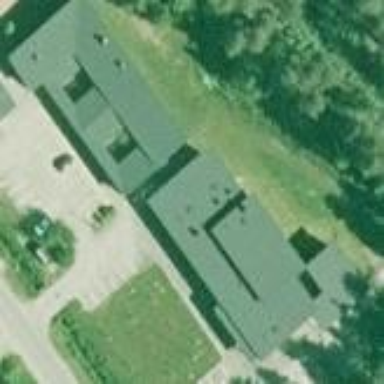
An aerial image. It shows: Building that serves as place of worship.